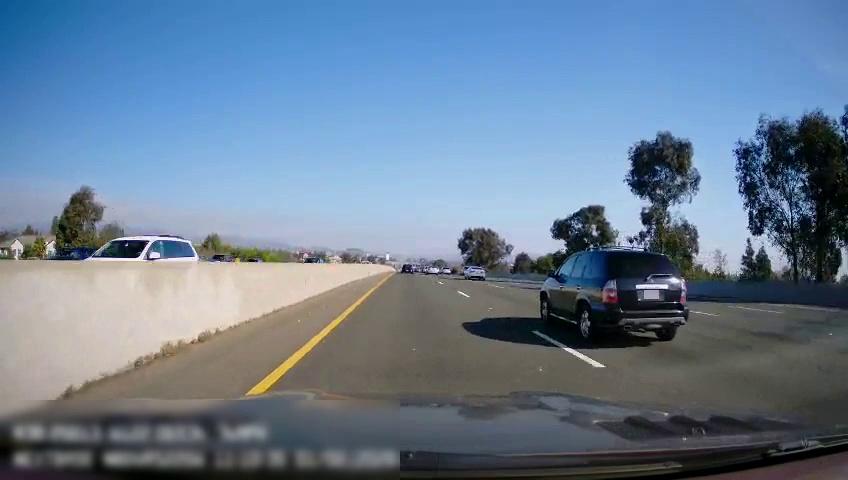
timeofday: Day
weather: Sunny
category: Drivable Space
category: Vehicles | Car
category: Vehicles | Car
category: Vehicles | Car
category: Vehicles | Car
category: Vehicles | Car
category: Vehicles | SUV
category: Vehicles | Car
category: Vehicles | Car
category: Vehicles | Car
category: Vehicles | SUV
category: Vehicles | SUV
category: Vehicles | Car
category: Lanes | Alternate Lane
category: Lanes | Current Lane
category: Lanes | Current Lane
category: Lanes | Alternate Lane
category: Lanes | Alternate Lane
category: Lanes | Alternate Lane